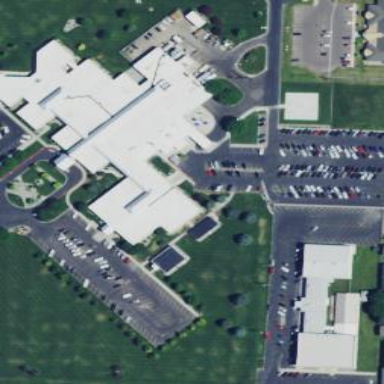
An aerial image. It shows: Hospital building.